Question: Could you please suggest an approach to get the logic for below
Note: This logic needs to be added for existing JOIN query, which I have finished already.
Question: Table name: T_FULL_DETAILS, Database: SQL Server
'''
select DESCRIPTION from T_FULL_DETAILS WHERE SEQ_ID=3
'''
then it should return "Hellooo.. Good morning Good Afternoon Good evenin"
'''
select DESCRIPTION from T_FULL_DETAILS WHERE SEQ_ID=5
'''
then it should return "This is last record Five "
So here the 'TEXT_IDX' doesn't have any fixed limit. Could you check and help me to write the relevant query in SQL Server?
Reference data is below

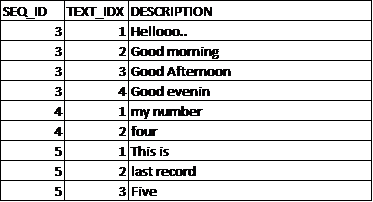
Answer: You have the function <URL> to aggregate text fields.
'''
select string_agg(DESCRIPTION, ' ') from T_FULL_DETAILS where SEQ_ID=3
'''
Please notice that this function is only available since SQL Server 2016, if you are using a previous version then you need to find an alternative, like using the XML features:
'''
select DESCRIPTION + ' ' as DESCRIPTION
from T_FULL_DETAILS
where SEQ_ID=3
order by TEXT_IDX
for XML path('')
'''